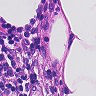
Metastatic tissue present: no